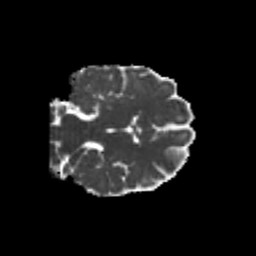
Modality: MD
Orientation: coronal
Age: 22
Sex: male
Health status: healthy
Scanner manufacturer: philips
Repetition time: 7.393 s
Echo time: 0.08599 s